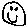
Label: smiley face